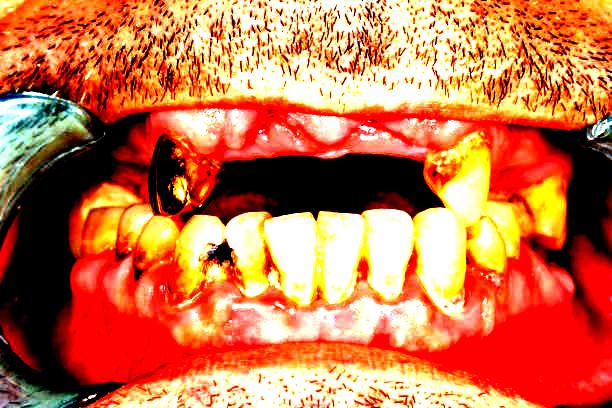
Condition: Gingivitis